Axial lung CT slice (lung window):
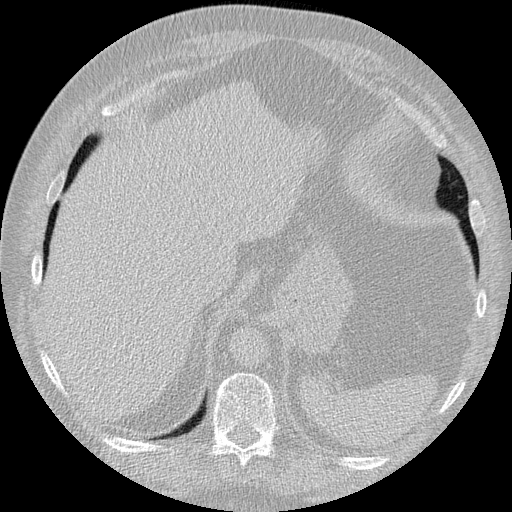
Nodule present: no